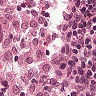
Metastatic tissue present: no